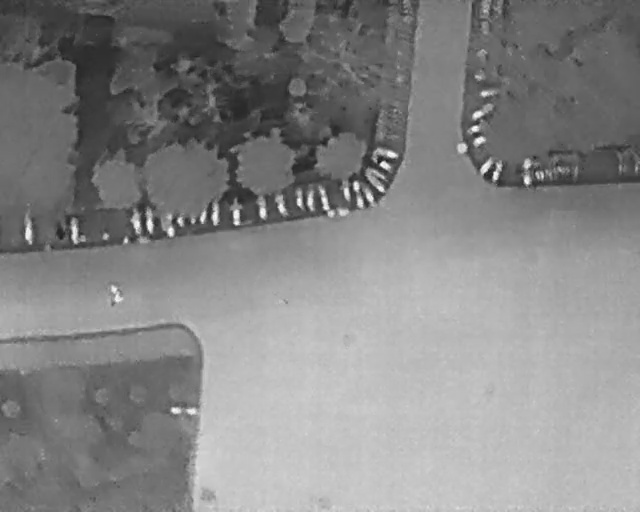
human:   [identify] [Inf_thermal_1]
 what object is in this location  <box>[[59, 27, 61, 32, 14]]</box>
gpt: <ref>1 small bicycle at the top</ref>

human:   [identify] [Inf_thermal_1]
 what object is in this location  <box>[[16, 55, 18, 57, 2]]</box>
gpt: <ref>1 small person at the left</ref>

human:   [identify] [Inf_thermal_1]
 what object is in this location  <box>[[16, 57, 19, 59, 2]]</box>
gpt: <ref>1 medium person at the left</ref>